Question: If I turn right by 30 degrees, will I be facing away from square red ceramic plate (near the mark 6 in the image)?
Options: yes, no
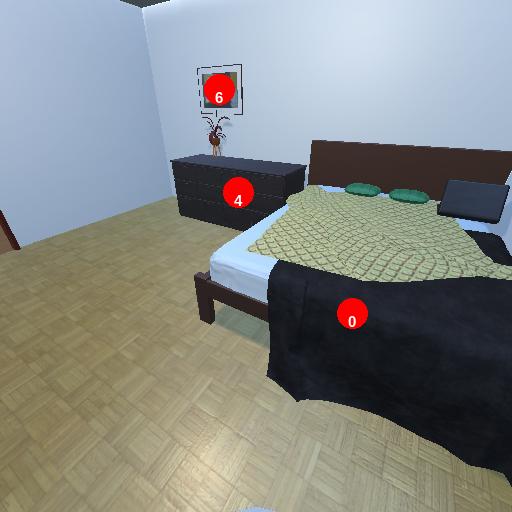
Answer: yes